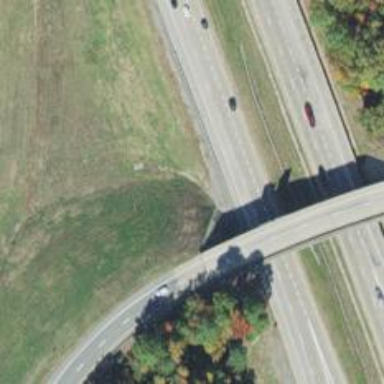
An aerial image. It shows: Secondary road crossing over beam bridge.